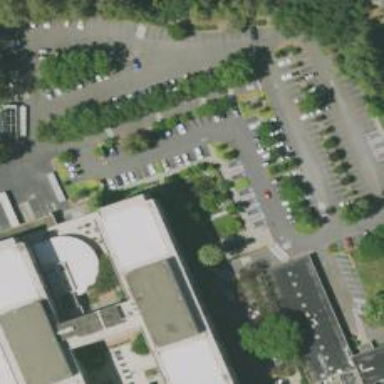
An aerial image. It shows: Parking space.